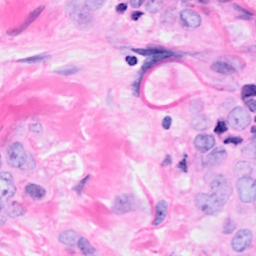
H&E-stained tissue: Breast